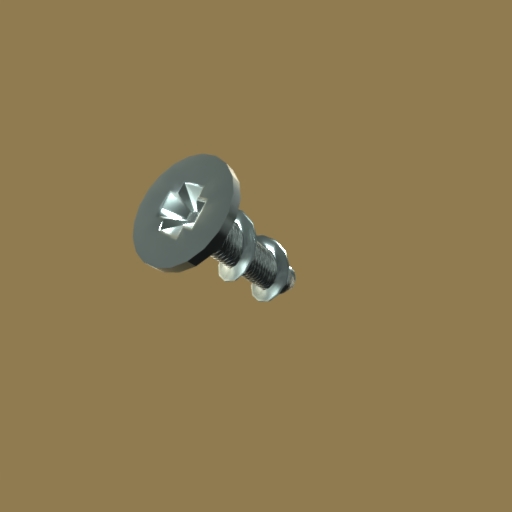
Label: screw